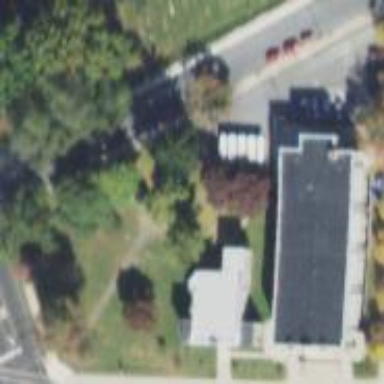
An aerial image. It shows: School.